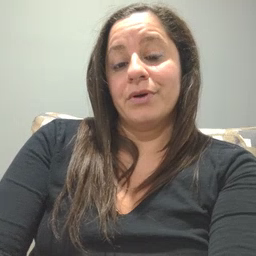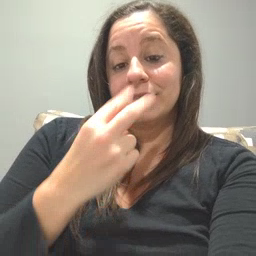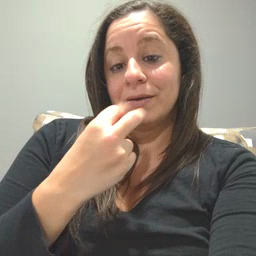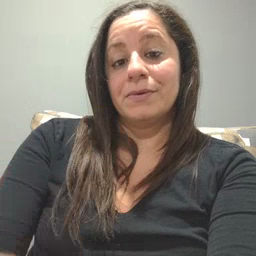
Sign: snack